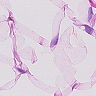
Metastatic tissue present: no